Question:
The text is supposed to say simply
> 3rd. party sorting; Own sorting; Requesting supplier; Customer sort;
It contains the same value as the textfield, but it's apparently too long, so i had to set it as a Tooltip too.
When the text is not too long for the text field, the tooltip displays correctly.
Is there a solution for this that keeps the text the way it is, but just fixes the tooltip?
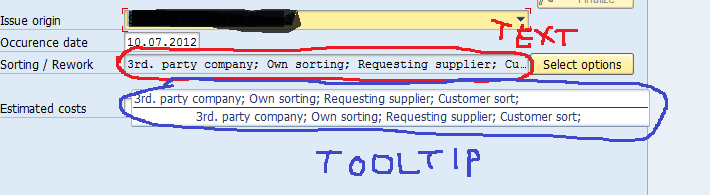
Answer: You may not need the tooltip at all. When the field length exceeds the display length, it seems like SAP automatically puts the entire field as the tooltip.
This means that when you also set the tooltip, you get the content twice.
If you do want the tooltip, even when the fieldlength is shorter than than the length of the textfield, you can try something like this:
'''
if strlen( text_field ) > 60. "Visible length of the textfield
clear v_tooltip. "You have to use a separate field as the tooltip
else.
v_tooltip = text_field.
endif.
'''